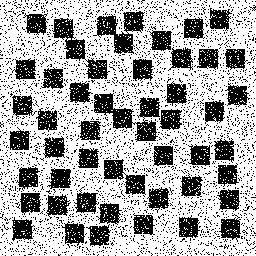
Squares: 52
Triangles: 0
Stars: 0
Total shapes: 52